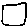
Label: square